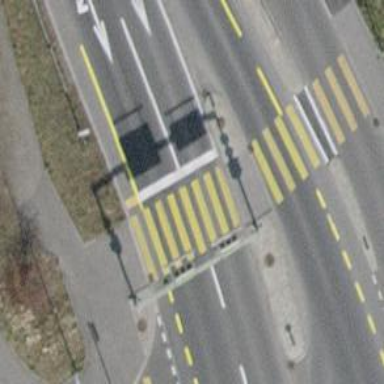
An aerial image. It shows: Crossing with traffic signals and pedestrian island.